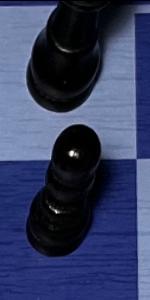
Label: Pawn_Black